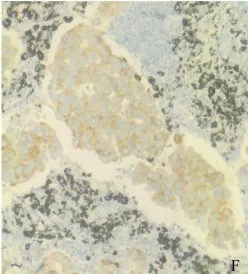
Pathological and immunohistochemical examination results. (F) Lymph node #10 SP125 positivity, magnification: x200.
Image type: pathology (immunostaining)